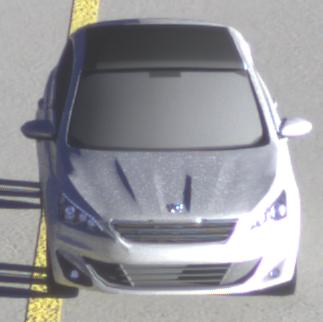
Make: Peugeot
Model: 308 VTi 82
Detailed model: 308 (II)
Model produced from: 2013/09
Model produced until: 2014/11
Doors: 5
Color: white
Road condition: dry road
Daytime: sunrise or sunset
Contrast: high contrast